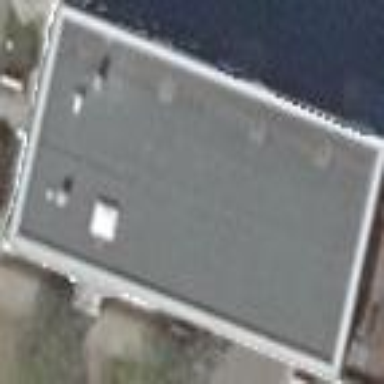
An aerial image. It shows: Flat-roofed commercial building.